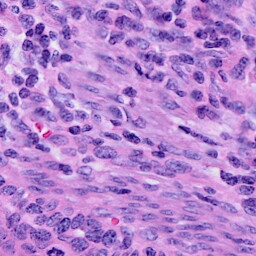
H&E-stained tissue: Cervix